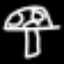
Label: mushroom